Field crop: maize
Growth stage: 2
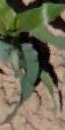
Species: maize